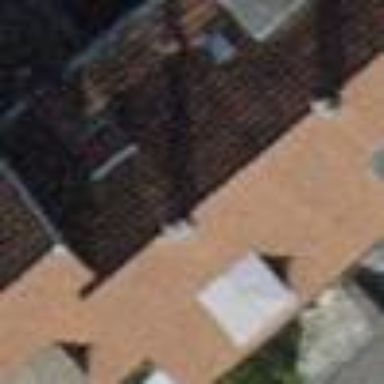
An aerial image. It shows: House with tile roof.